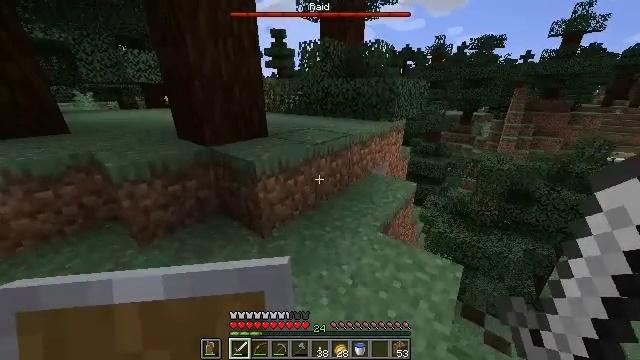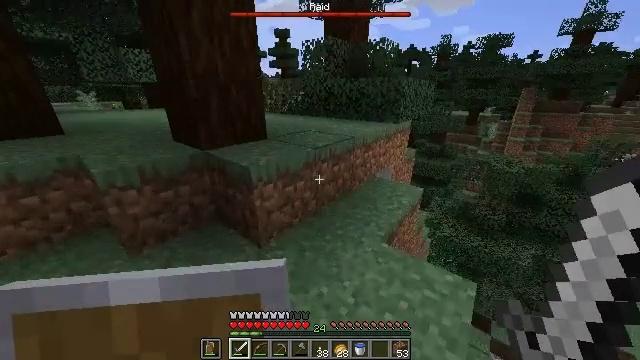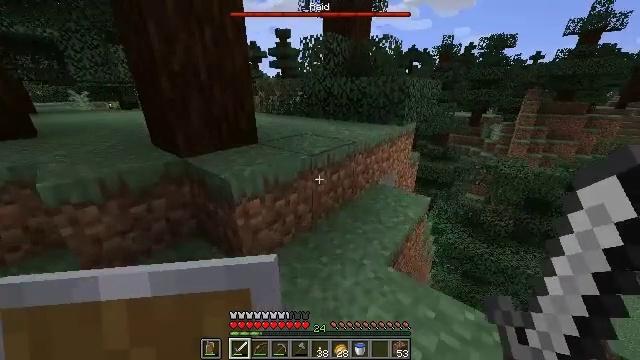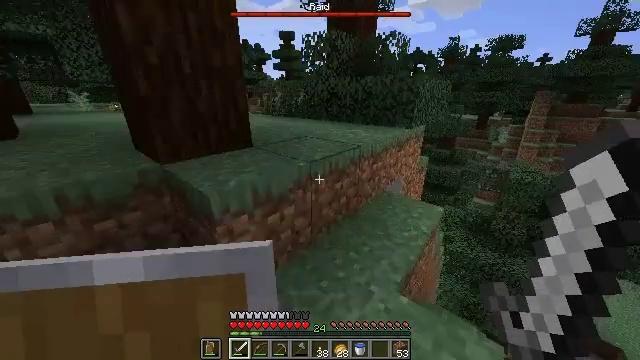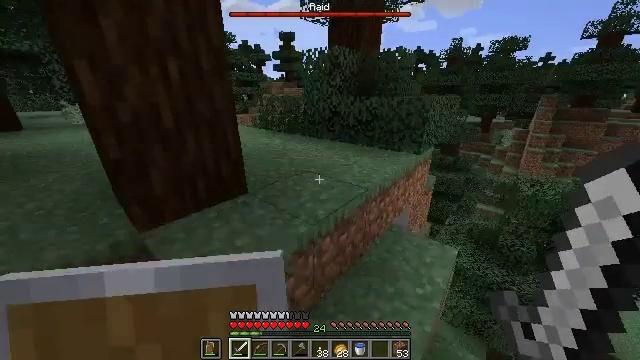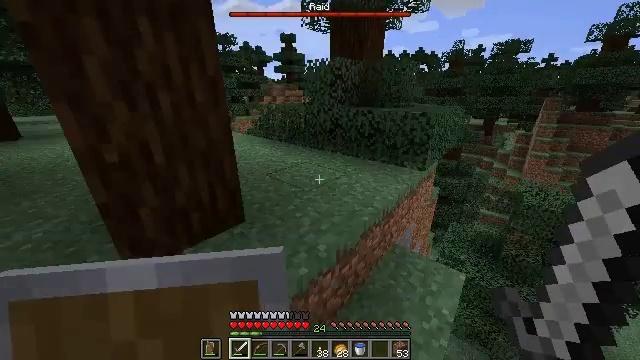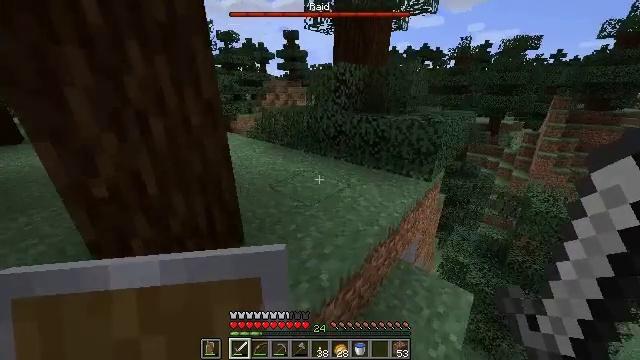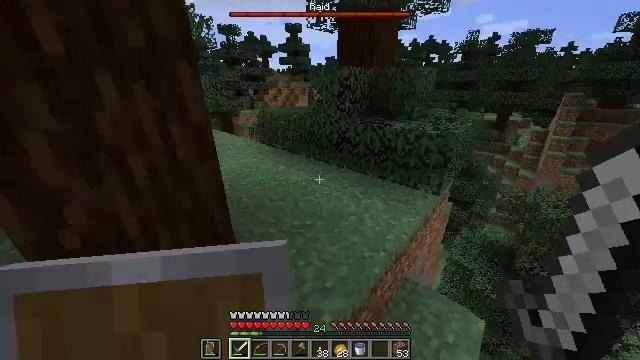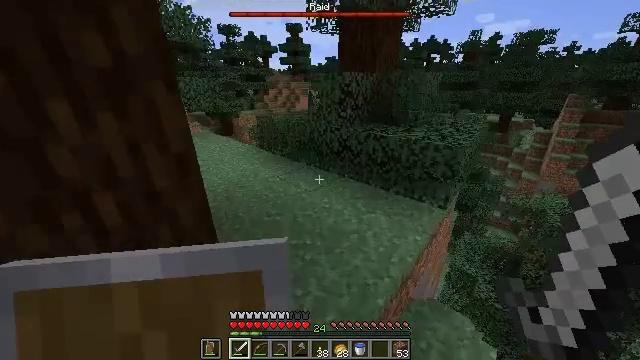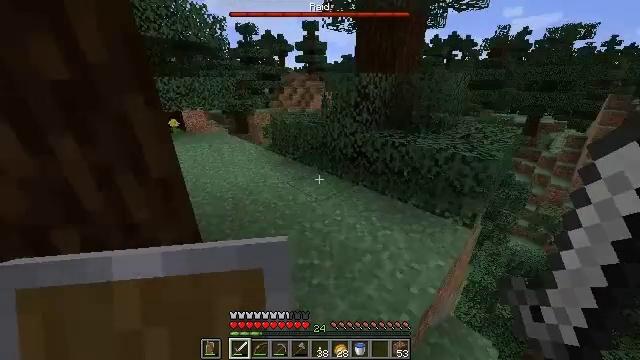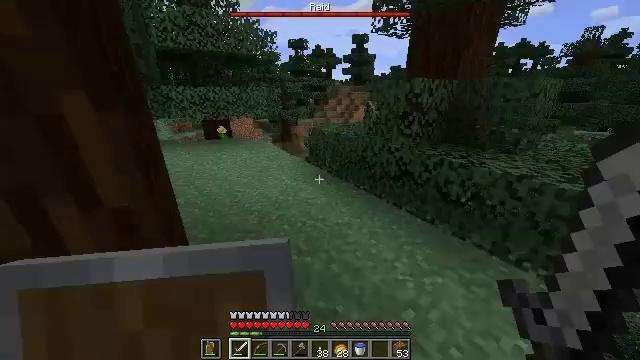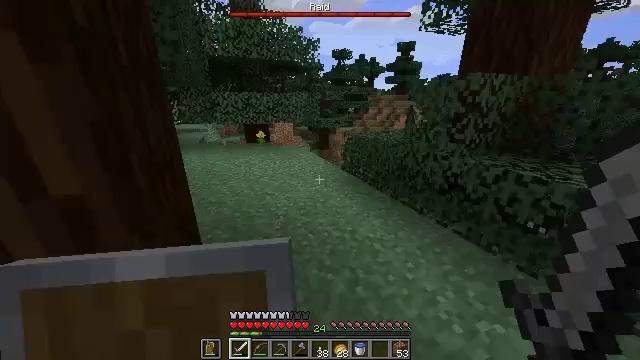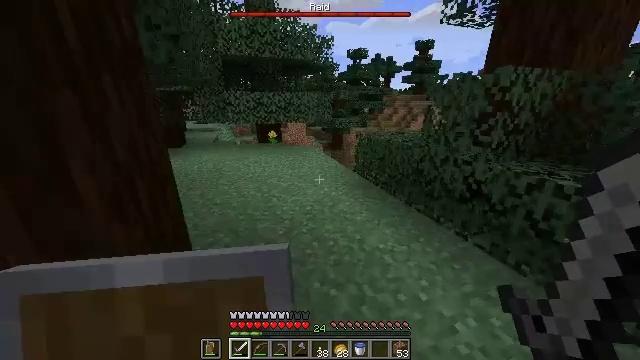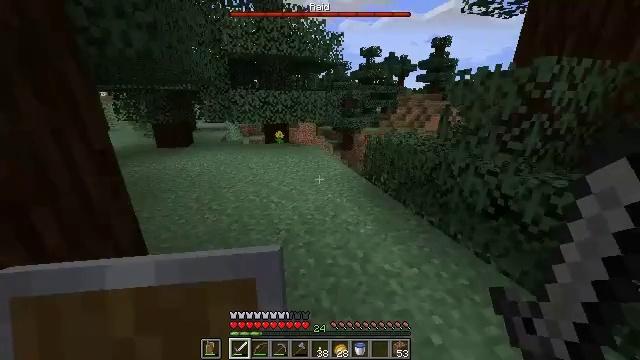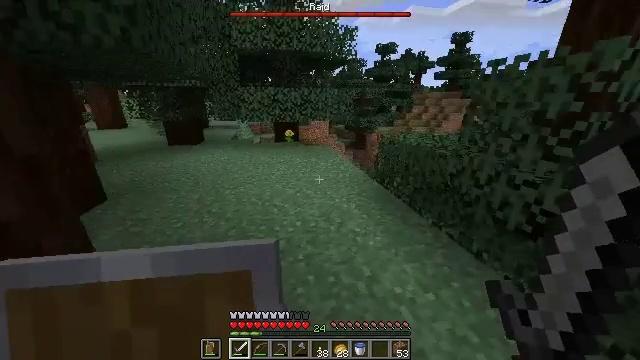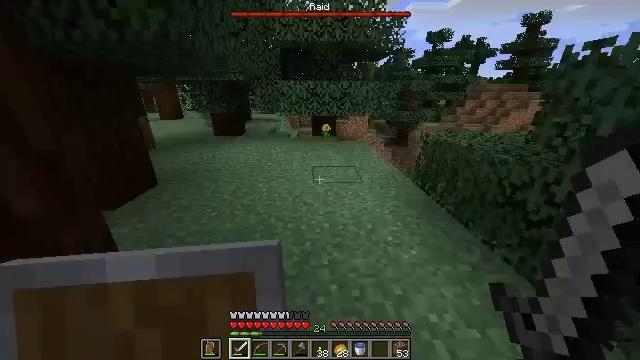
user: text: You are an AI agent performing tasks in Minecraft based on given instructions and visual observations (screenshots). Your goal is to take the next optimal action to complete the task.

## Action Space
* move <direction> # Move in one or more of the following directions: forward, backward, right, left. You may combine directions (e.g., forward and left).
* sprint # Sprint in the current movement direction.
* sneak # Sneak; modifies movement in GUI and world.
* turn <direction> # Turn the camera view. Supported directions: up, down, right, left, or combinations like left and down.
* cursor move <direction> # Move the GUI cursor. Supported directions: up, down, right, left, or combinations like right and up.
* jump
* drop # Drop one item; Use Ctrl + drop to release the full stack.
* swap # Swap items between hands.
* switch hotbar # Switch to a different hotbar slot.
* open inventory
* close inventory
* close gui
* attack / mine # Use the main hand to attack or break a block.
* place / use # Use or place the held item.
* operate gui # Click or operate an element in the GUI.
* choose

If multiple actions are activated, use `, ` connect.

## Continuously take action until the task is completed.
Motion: motion action
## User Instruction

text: Harvest grass block to clear the area.
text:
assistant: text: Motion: move forward
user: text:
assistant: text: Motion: move forward
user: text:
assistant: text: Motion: move forward
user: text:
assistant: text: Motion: move forward, jump
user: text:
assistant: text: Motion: move forward, jump
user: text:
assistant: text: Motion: move forward, jump
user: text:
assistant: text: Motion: move forward, turn down, jump
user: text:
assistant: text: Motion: move forward
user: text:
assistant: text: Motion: move forward, turn left
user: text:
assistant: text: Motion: move forward, turn left and up
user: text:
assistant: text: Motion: move forward, turn left and up
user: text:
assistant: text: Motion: move forward, turn left
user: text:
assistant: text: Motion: move forward, turn left
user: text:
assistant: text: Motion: move forward, turn left
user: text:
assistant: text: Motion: move forward, turn left and down
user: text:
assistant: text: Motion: move forward, turn left, jump
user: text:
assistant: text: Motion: move forward, jump
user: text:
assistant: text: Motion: move forward, jump
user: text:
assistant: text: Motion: move forward
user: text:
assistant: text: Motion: move forward, turn right and down
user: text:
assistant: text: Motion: move forward, turn right
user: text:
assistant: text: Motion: move forward
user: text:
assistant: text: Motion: move forward
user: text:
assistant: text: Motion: move forward, turn right and down
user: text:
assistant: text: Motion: move forward, turn right and down
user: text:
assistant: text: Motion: move forward, turn right and down
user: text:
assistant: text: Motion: move forward, turn right
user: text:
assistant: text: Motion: move forward
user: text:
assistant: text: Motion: move forward
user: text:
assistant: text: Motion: move forward, turn down